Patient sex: F
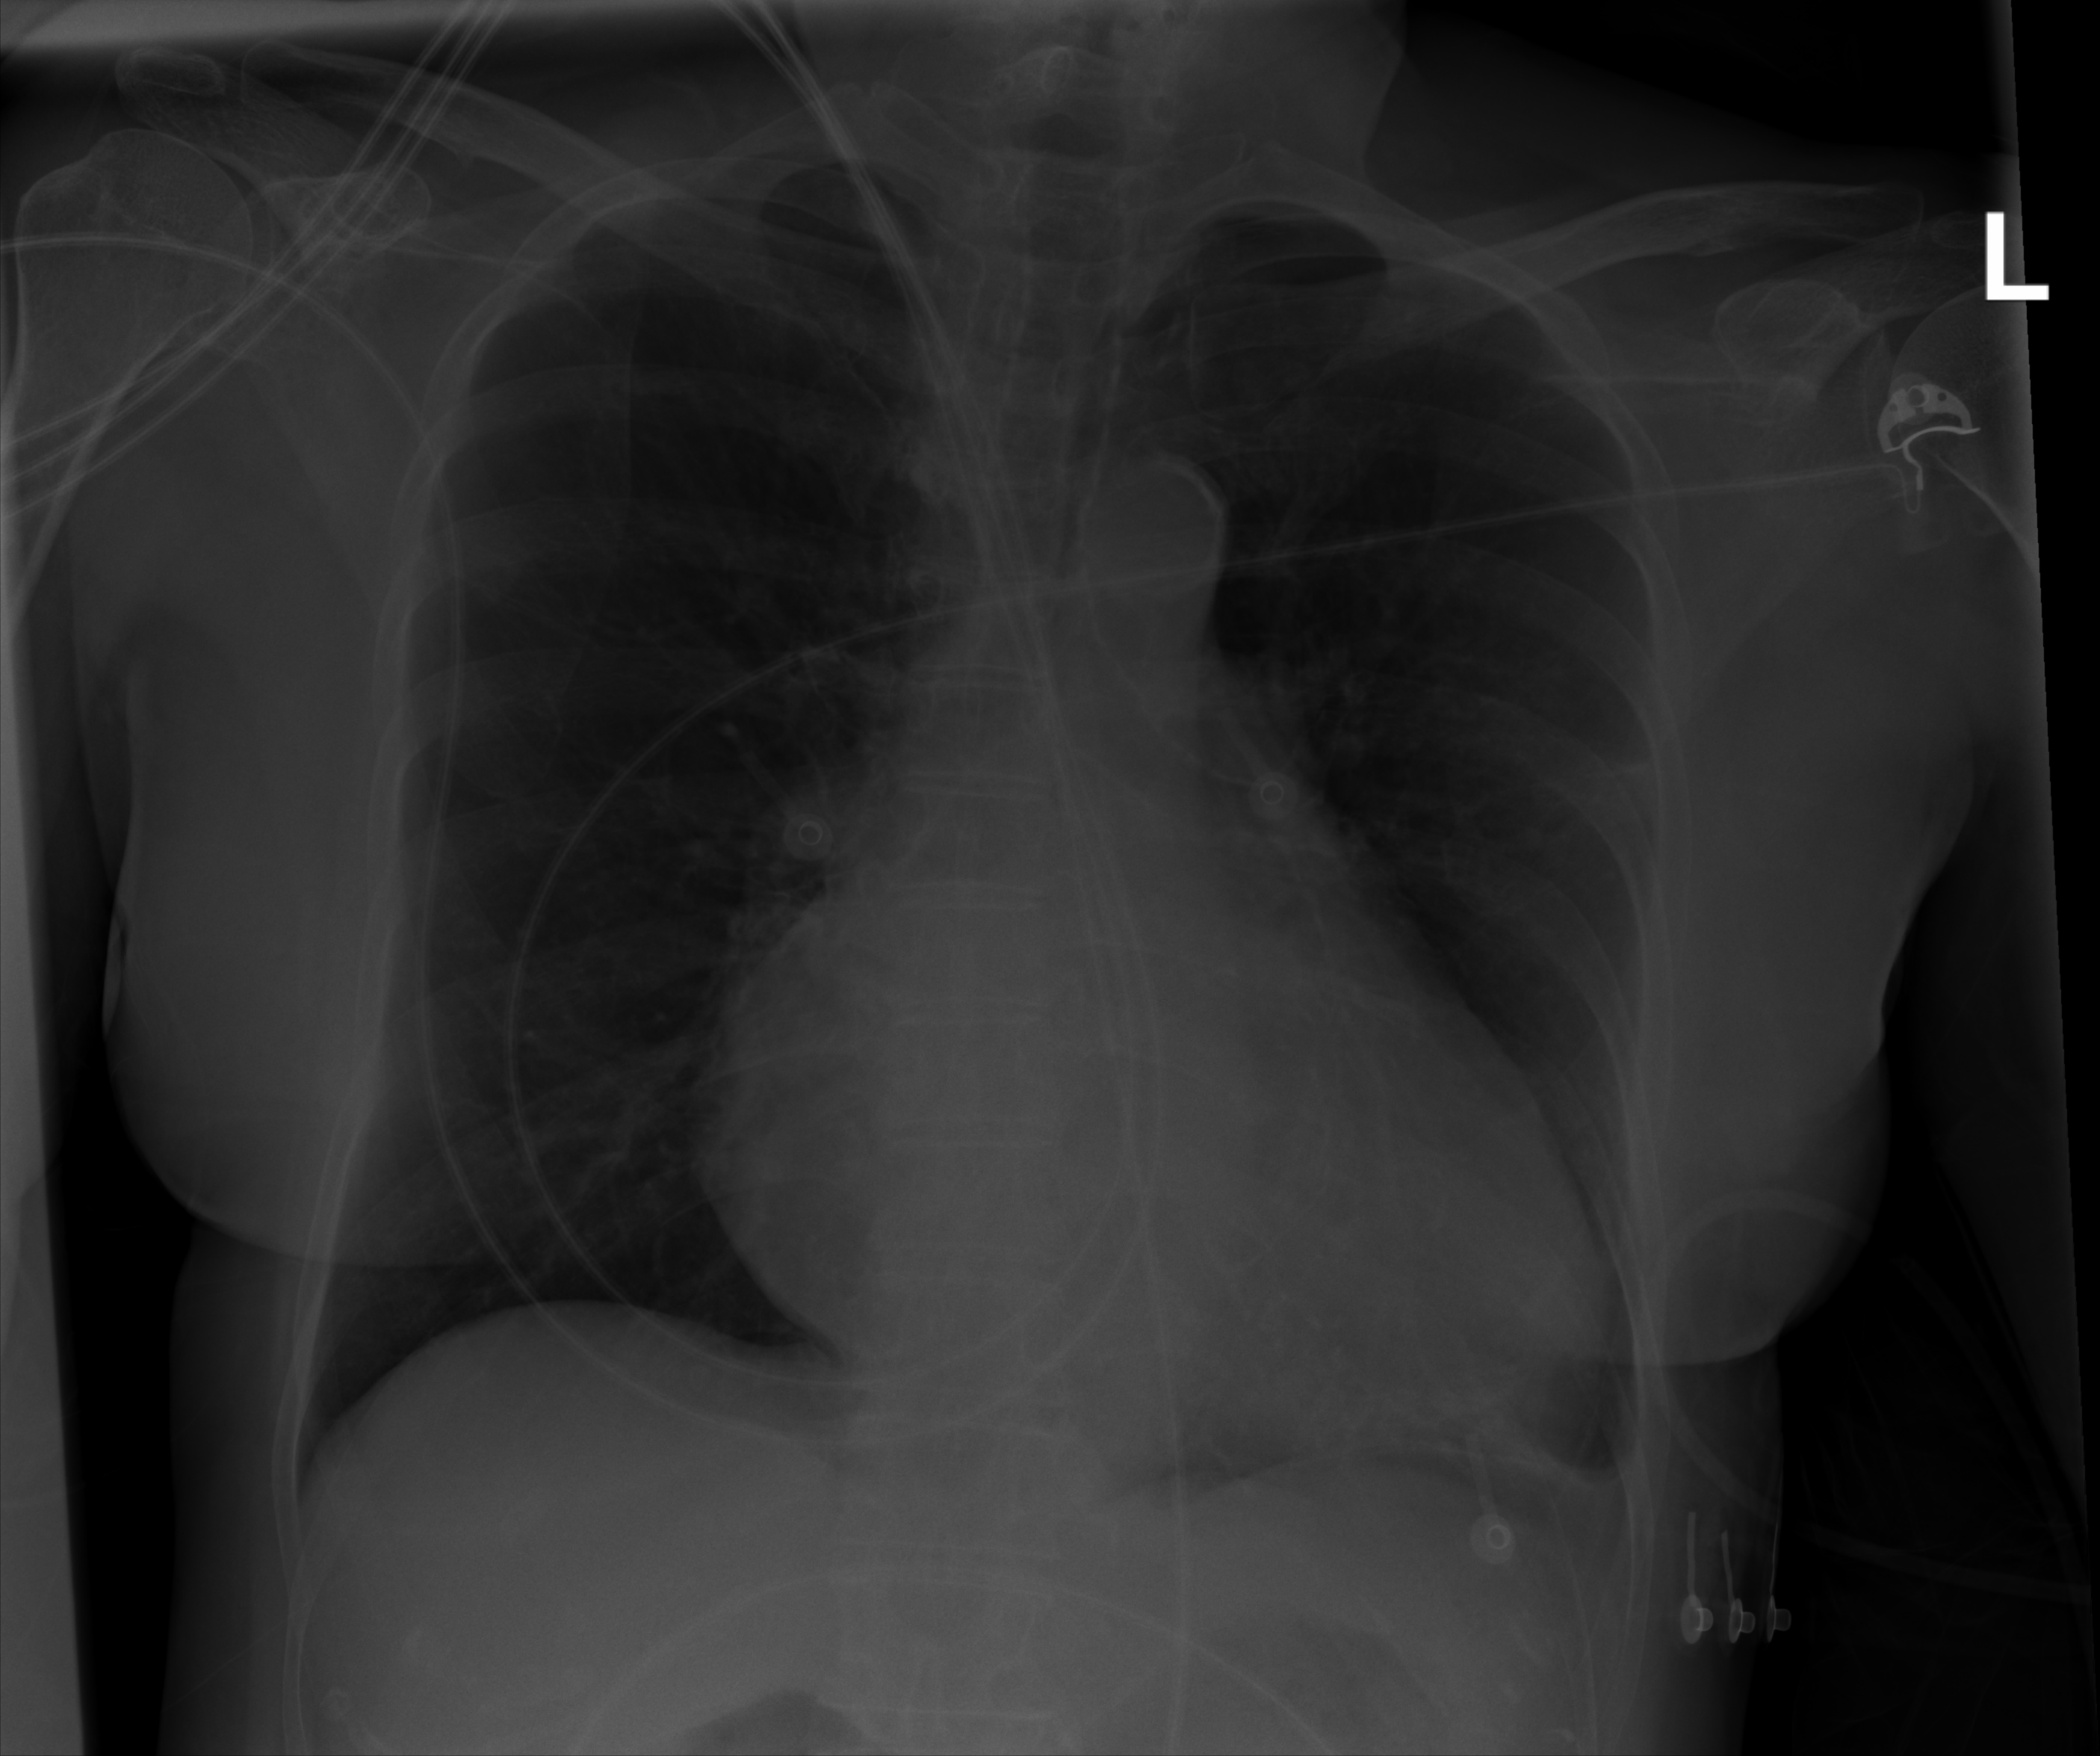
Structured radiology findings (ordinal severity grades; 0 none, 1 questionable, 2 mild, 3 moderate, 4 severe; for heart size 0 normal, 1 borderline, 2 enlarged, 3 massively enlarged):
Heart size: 3
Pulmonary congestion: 0
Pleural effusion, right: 0
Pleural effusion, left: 2
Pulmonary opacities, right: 0
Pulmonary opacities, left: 0
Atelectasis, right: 0
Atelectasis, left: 2